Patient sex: M
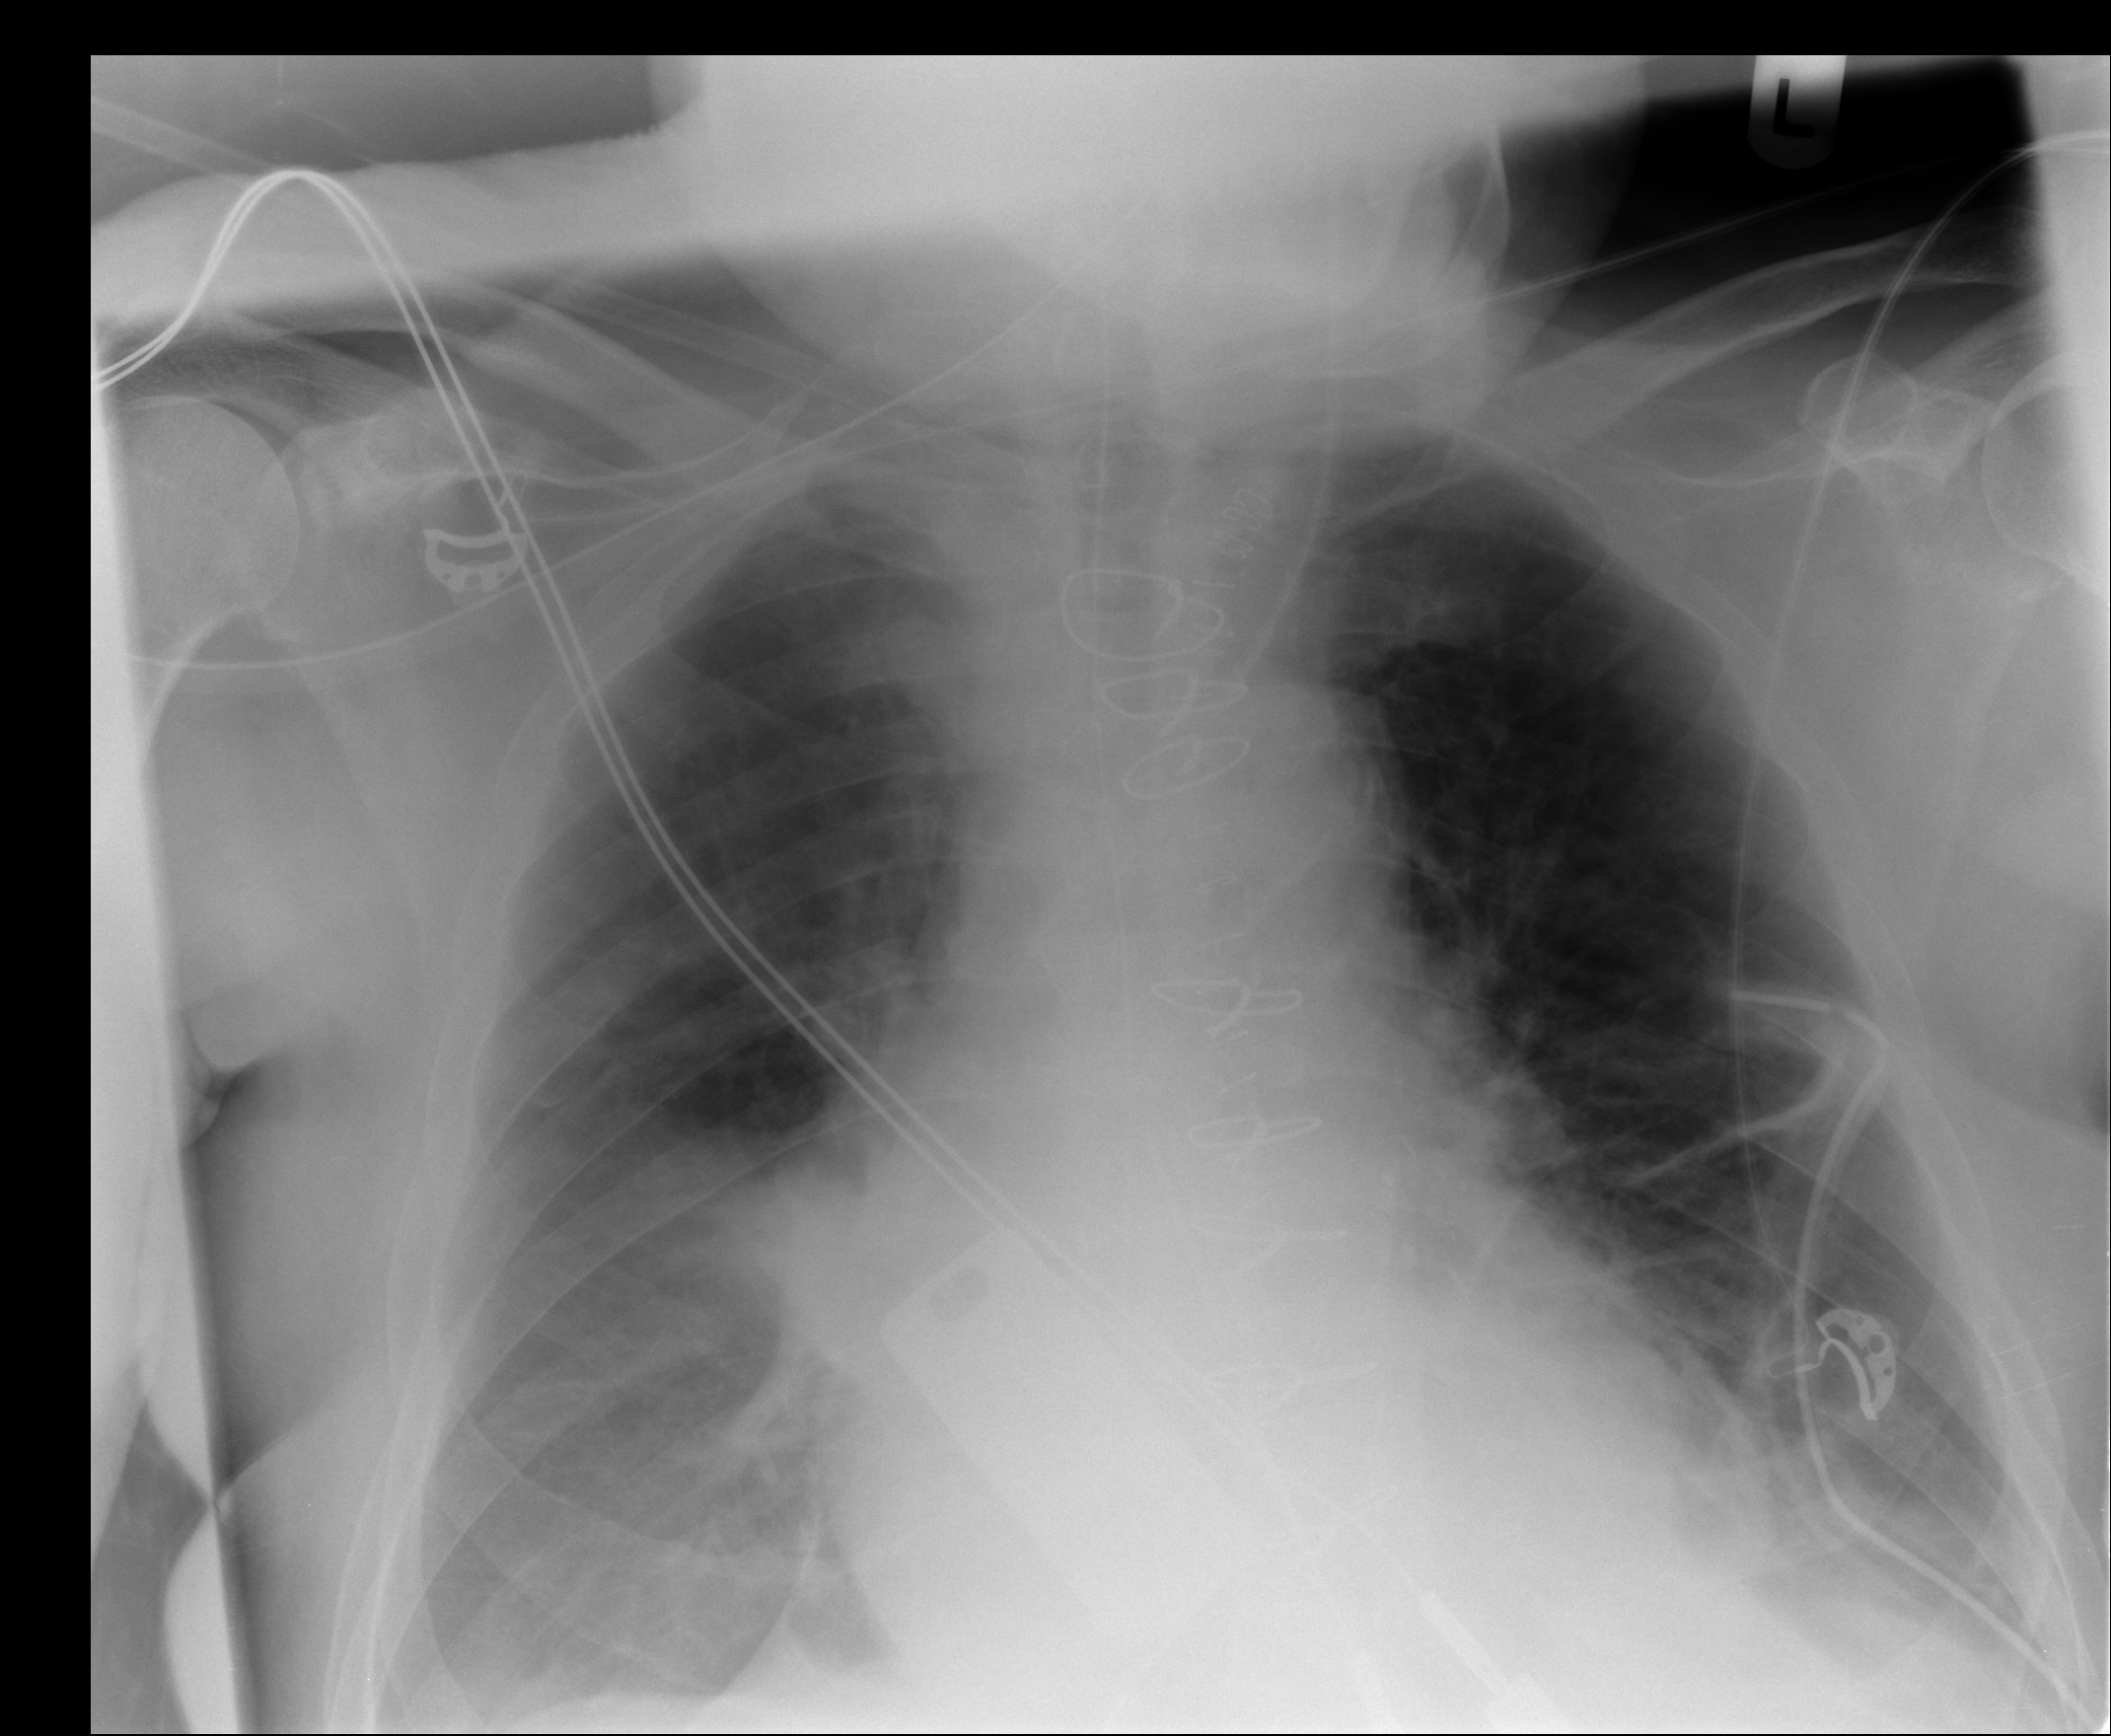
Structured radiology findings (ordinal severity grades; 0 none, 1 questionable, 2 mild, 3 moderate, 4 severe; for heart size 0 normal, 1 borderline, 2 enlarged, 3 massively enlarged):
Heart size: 0
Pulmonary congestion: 1
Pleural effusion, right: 3
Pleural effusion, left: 1
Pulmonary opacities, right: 0
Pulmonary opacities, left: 0
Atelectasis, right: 2
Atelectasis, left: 2